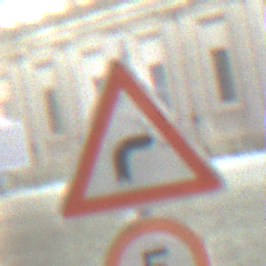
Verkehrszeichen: KurveRechts
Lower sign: Geschwindigkeit5
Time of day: Night
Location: Outdoor (Urban)
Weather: PartlyCloudy
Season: NotSpecified
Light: Artificial